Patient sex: M
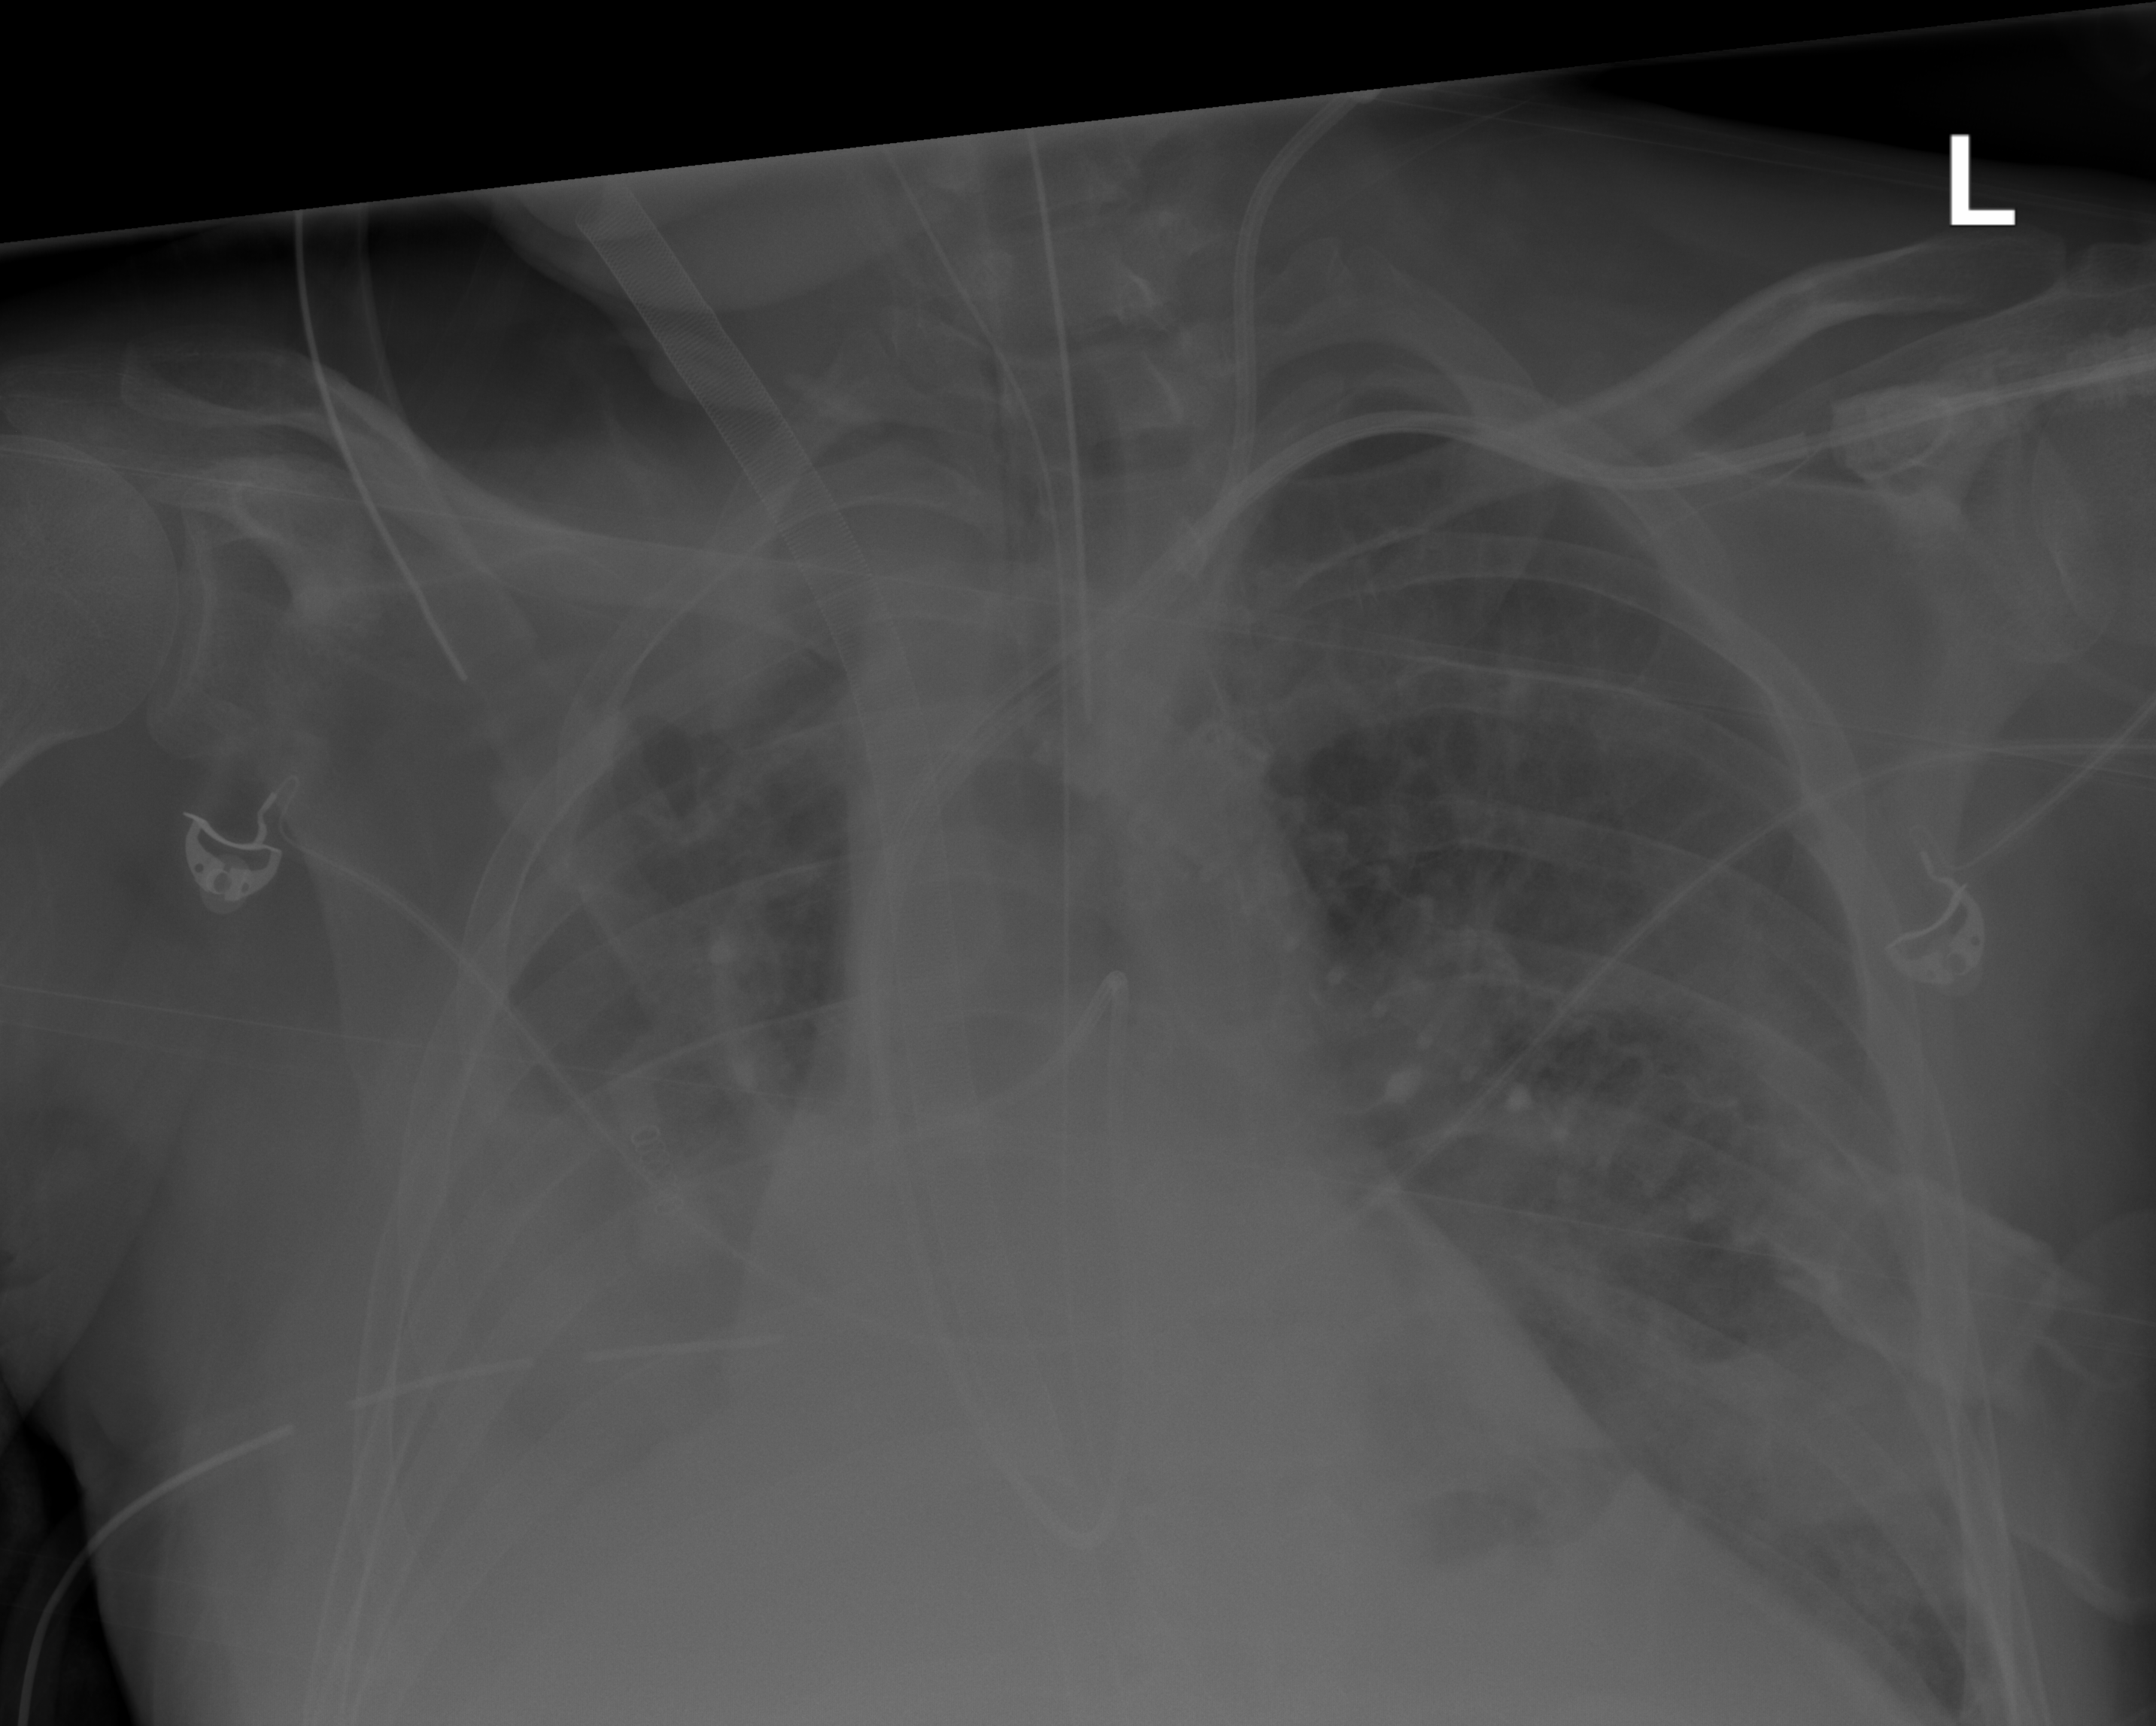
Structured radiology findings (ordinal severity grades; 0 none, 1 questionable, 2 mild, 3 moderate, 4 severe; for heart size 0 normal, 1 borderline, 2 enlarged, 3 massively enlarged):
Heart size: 1
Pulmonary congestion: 2
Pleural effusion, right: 3
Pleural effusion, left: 1
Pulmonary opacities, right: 3
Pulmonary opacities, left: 2
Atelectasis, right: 3
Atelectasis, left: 3